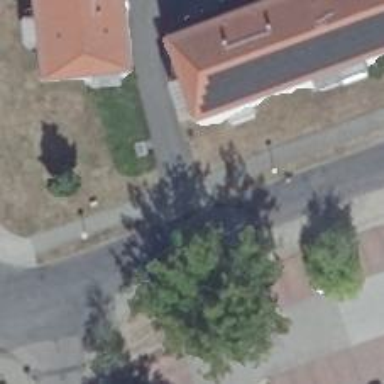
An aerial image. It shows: Living street.